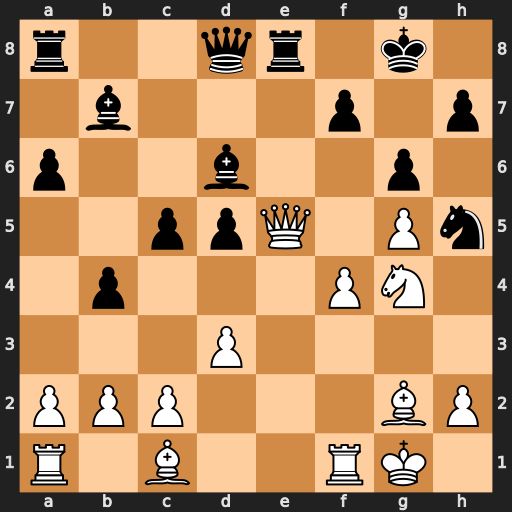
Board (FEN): r2qr1k1/1b3p1p/p2b2p1/2ppQ1Pn/1p3PN1/3P4/PPP3BP/R1B2RK1
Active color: w
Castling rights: -
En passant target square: -
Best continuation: Nh6+ Kf8 Qh8+